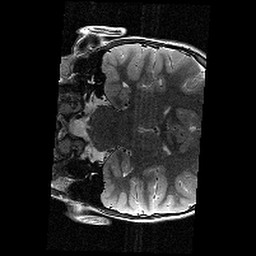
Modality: T2w
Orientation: coronal
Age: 10
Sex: female
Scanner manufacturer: siemens
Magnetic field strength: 3 T
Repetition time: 9.23 s
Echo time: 0.067 s